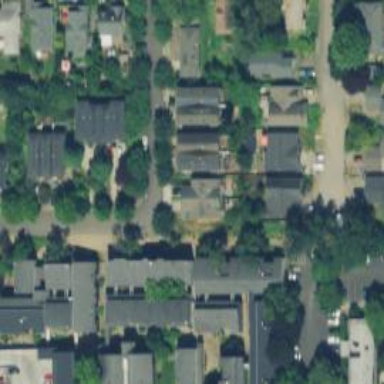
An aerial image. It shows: Residential road with sidewalk on the left.